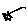
Label: star